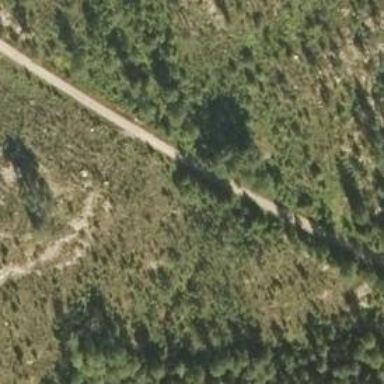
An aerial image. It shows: Unclassified road.